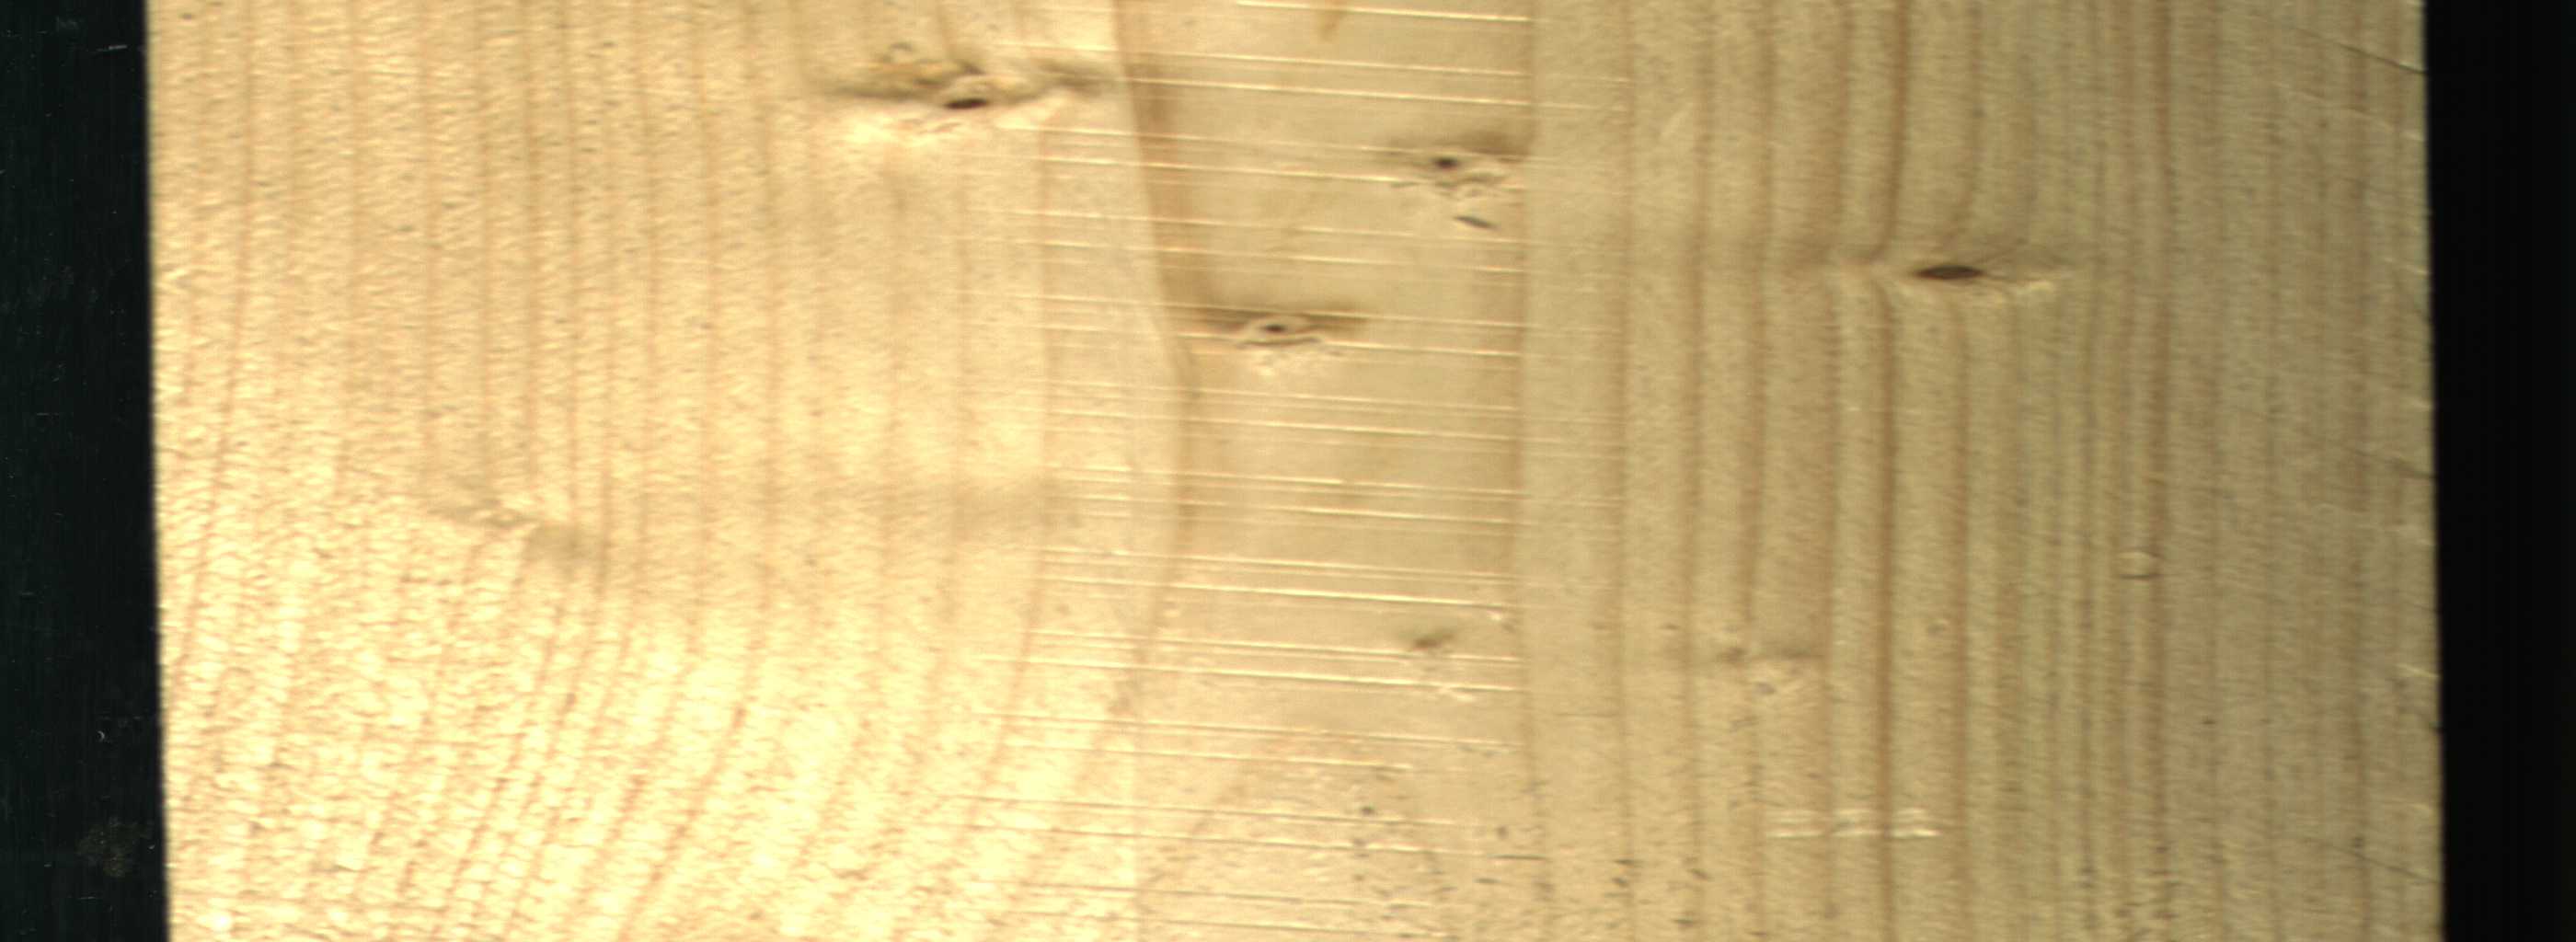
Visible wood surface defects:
Live_Knot
Live_Knot
Live_Knot
Live_Knot